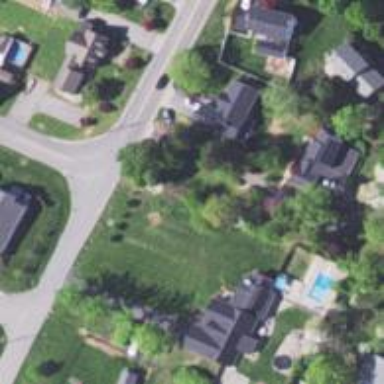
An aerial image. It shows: Neighborhood.